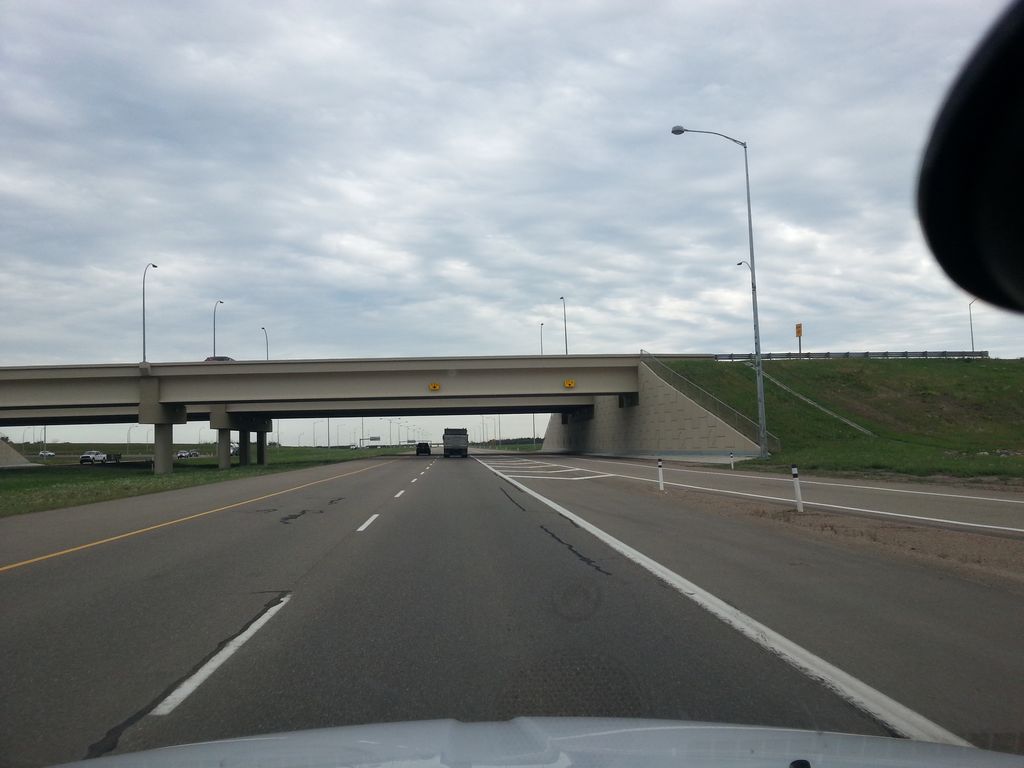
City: edmonton